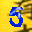
Label: 5